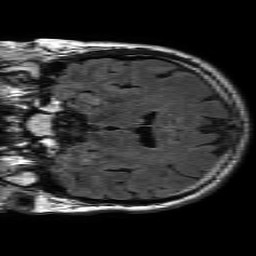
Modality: FLAIR
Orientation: coronal
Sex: male
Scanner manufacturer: philips
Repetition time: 11 s
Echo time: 0.125 s